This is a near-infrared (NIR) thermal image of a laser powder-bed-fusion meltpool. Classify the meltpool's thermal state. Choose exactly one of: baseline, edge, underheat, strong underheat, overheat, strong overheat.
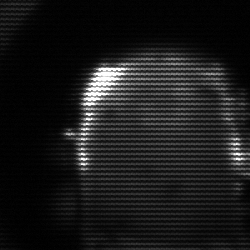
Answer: baseline